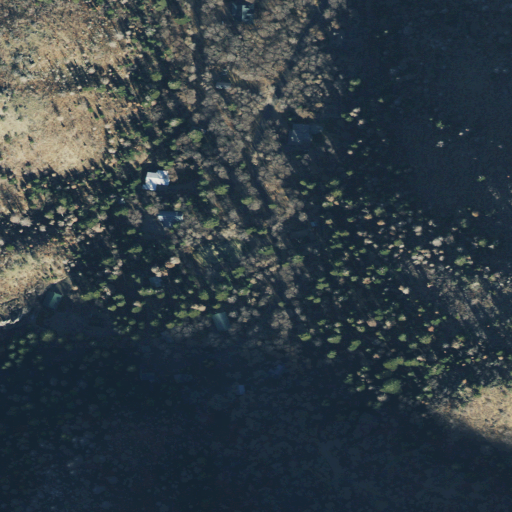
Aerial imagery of valley in Utah named Left Fork Loafer Canyon containing deciduous forest, shrub, evergreen forest, grassland, open development, mixed forest, and low intensity development